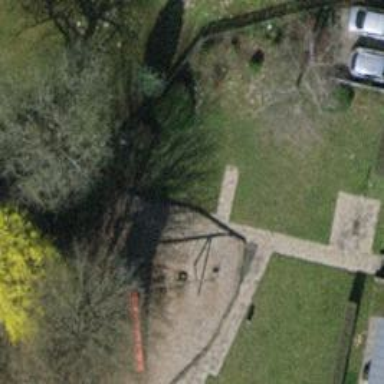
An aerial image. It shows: Historic memorial.